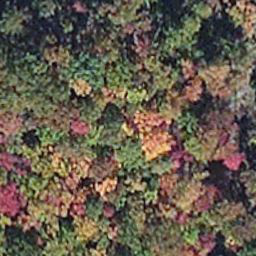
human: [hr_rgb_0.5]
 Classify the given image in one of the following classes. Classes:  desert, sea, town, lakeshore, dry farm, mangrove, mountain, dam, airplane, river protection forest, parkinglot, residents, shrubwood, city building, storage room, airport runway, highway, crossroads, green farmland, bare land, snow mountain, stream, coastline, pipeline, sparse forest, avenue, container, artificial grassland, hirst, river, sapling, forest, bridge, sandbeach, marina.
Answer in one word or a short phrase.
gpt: mangrove